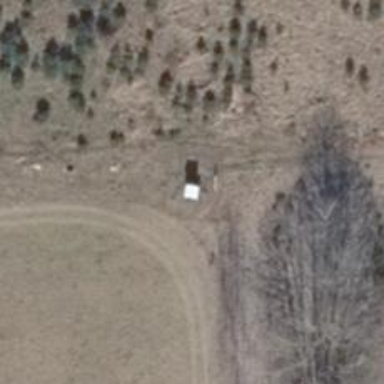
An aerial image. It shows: Hunting stand.